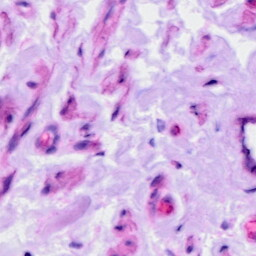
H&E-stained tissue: Ovarian